Field crop: tomato
Growth stage: 2
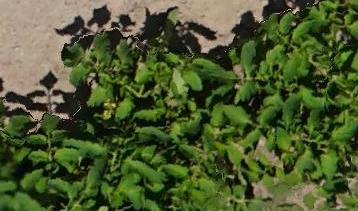
Species: tomato